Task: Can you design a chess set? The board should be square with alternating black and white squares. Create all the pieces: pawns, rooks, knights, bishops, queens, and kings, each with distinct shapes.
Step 3302:
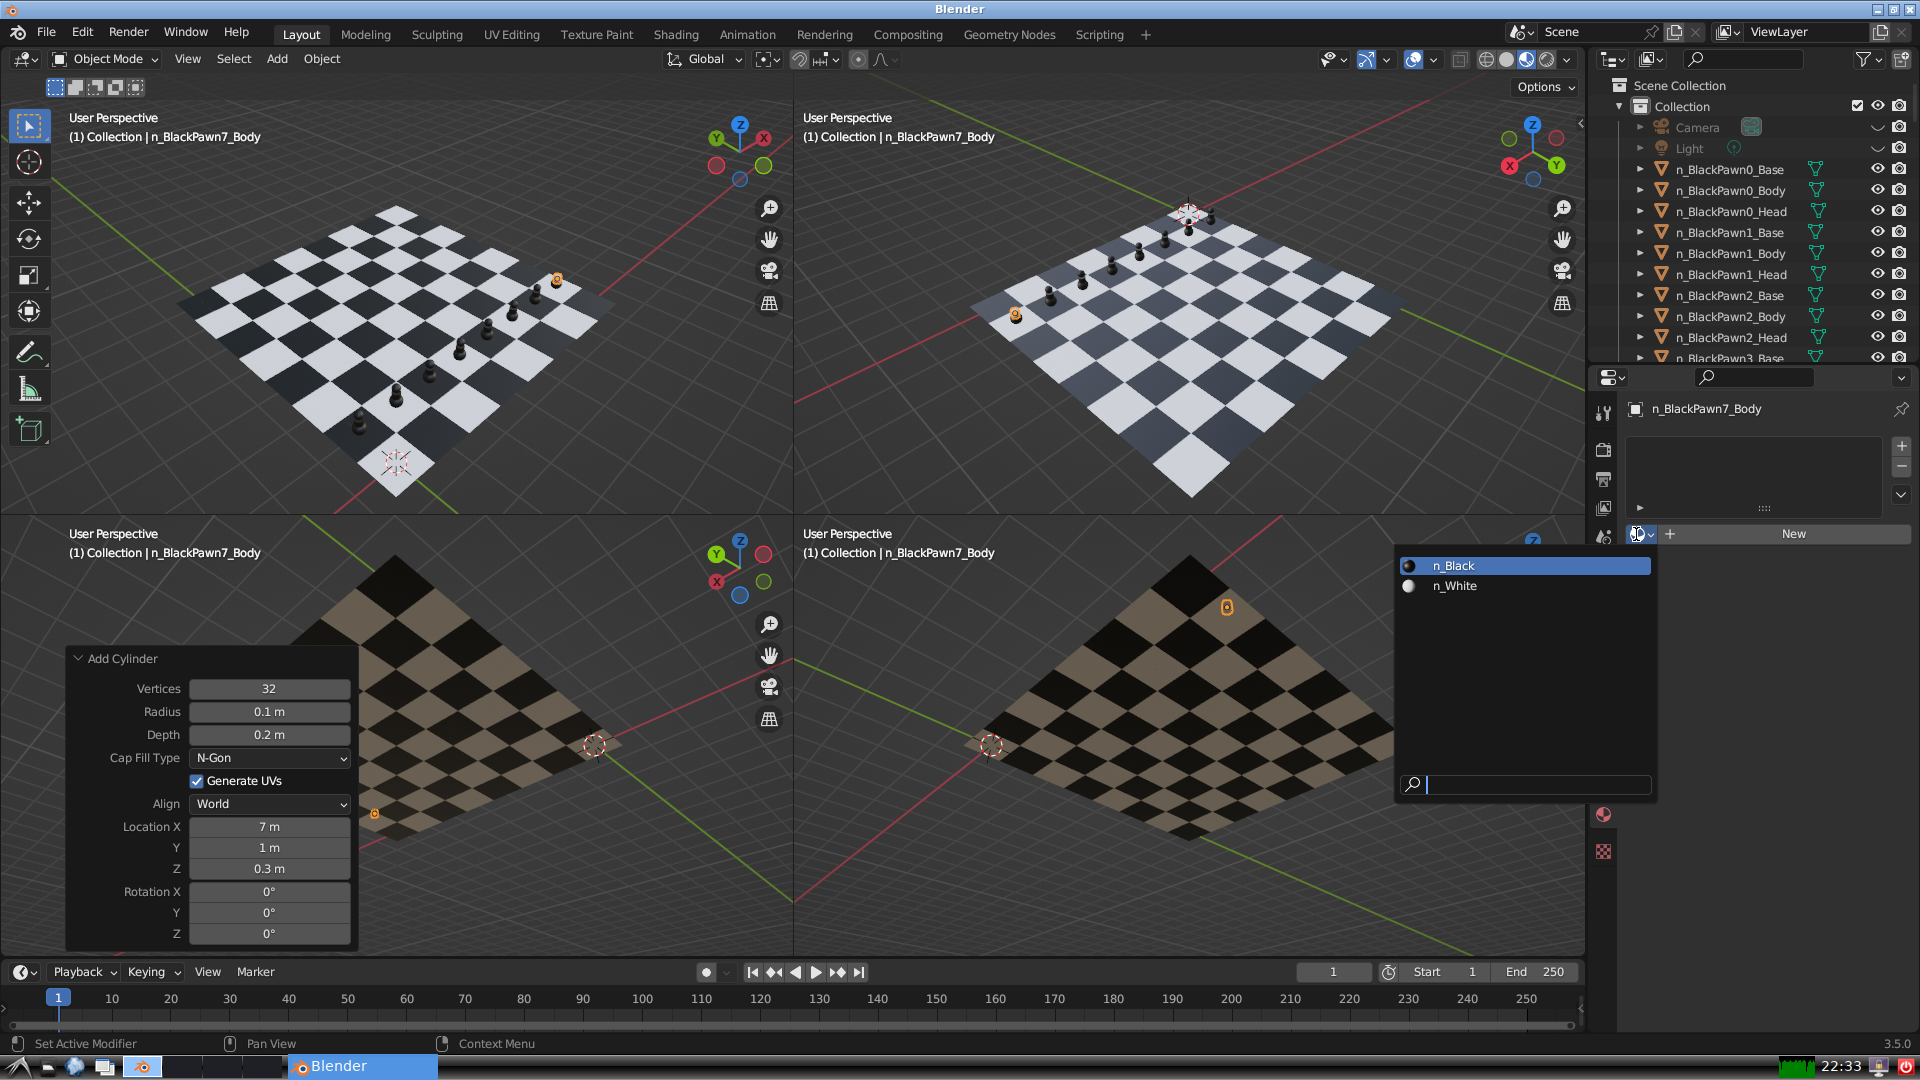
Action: input_text: n_Black